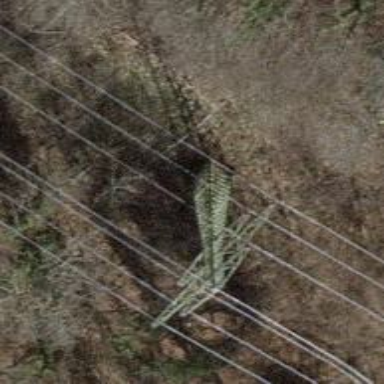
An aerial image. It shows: Lattice structure tower used for power transmission.